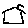
Label: house